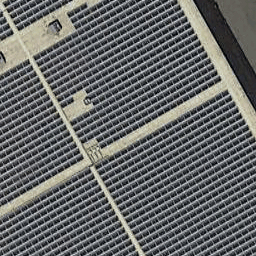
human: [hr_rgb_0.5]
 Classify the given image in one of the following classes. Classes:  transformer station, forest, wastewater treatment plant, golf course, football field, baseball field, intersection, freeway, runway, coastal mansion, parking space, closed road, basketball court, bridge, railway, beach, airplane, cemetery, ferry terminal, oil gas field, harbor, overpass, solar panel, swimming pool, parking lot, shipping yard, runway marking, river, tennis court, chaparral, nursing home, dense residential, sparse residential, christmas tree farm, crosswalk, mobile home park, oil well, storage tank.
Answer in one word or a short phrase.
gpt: solar panel